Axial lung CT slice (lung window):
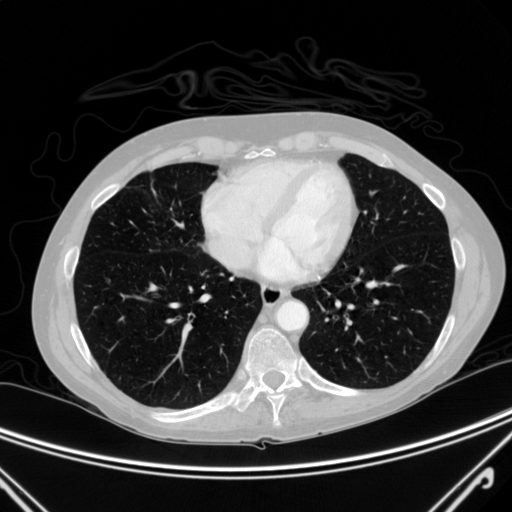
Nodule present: no